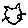
Label: cat